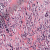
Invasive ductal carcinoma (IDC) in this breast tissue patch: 1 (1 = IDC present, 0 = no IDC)